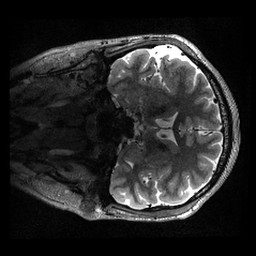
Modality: T2w
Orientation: coronal
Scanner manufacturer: siemens
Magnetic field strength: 3 T
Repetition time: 3.2 s
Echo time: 0.564 s